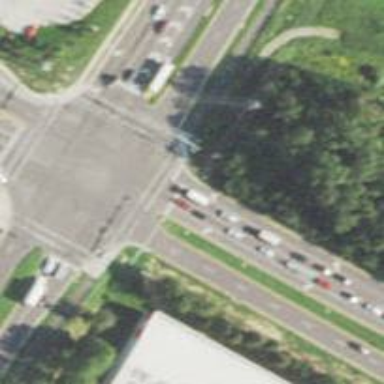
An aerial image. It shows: Marked crossing for cyclists on cycleway.